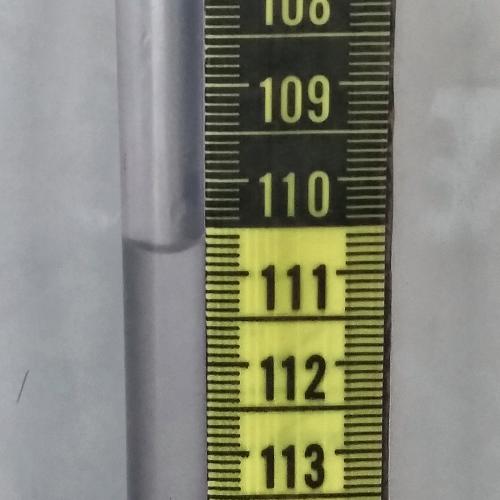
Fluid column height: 110.7 cm